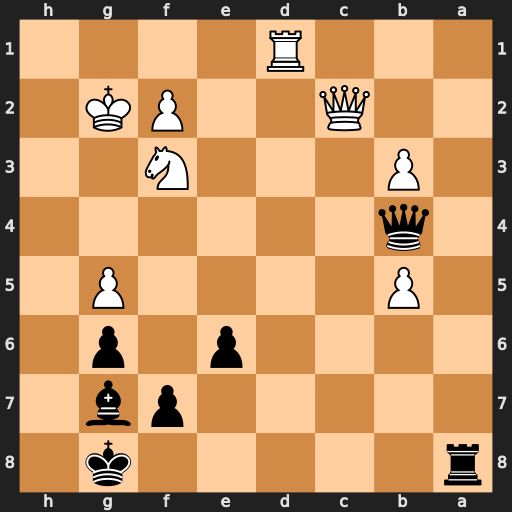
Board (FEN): r5k1/5pb1/4p1p1/1P4P1/1q6/1P3N2/2Q2PK1/3R4
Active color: b
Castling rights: -
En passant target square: -
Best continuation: Qg4+ Kf1 Qxf3